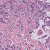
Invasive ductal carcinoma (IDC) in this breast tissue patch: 1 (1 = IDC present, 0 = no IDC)